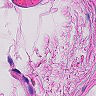
Metastatic tissue present: no